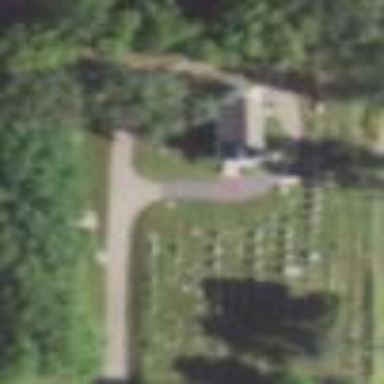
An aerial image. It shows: Cemetery.